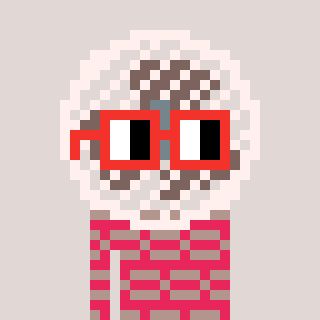
a pixel art character with square red glasses, a fan-shaped head and a redpinkish-colored body on a warm background